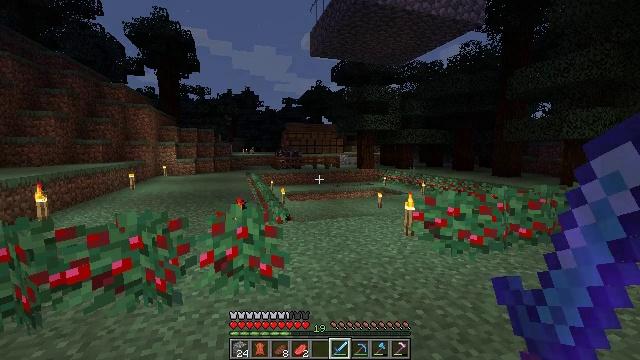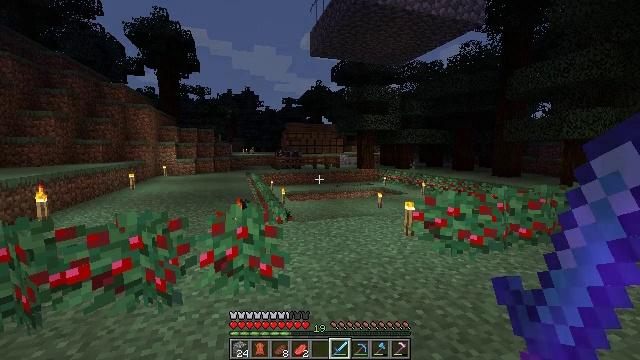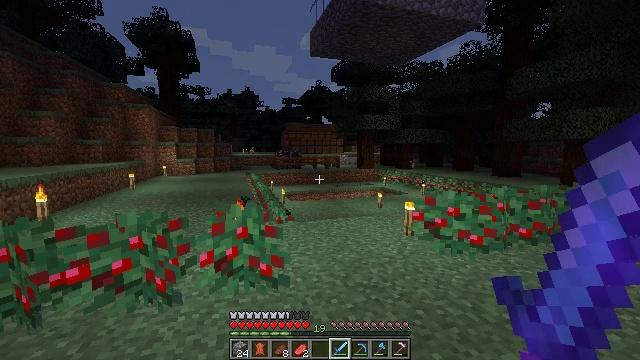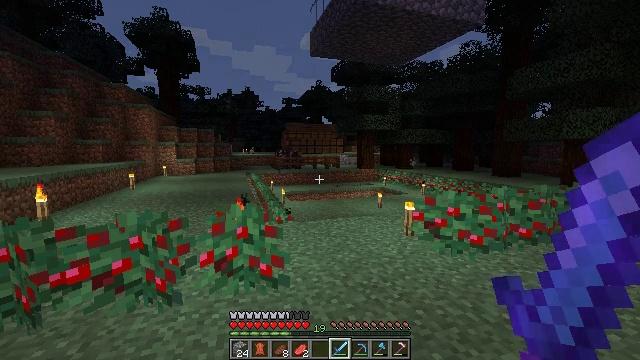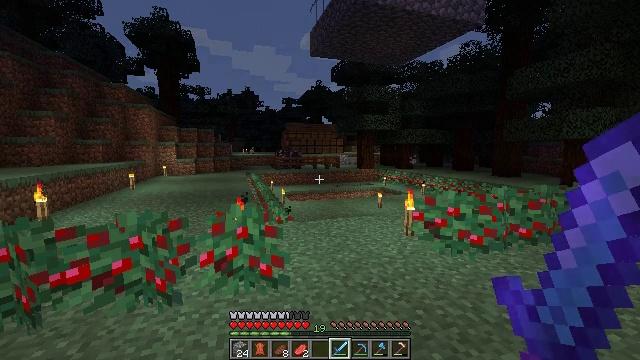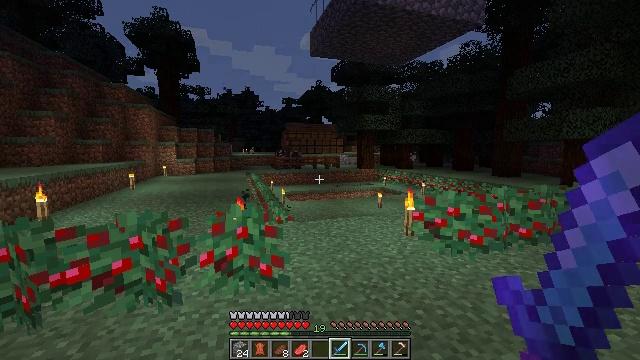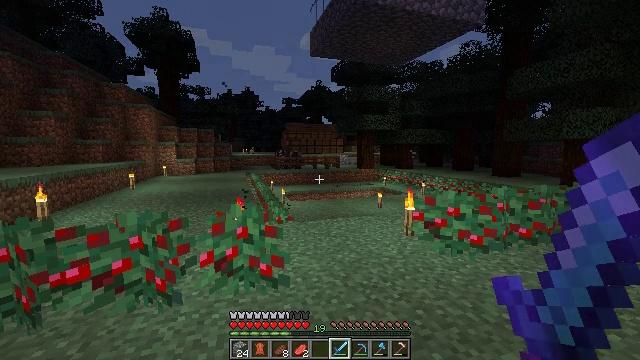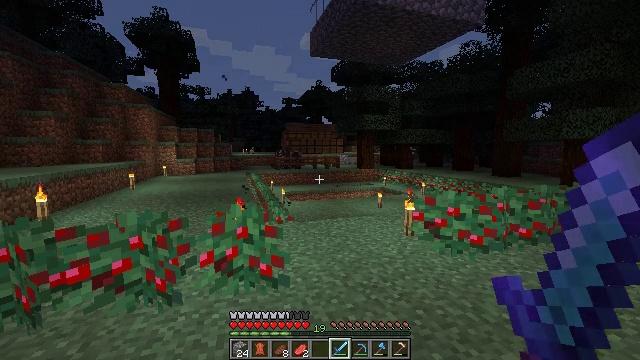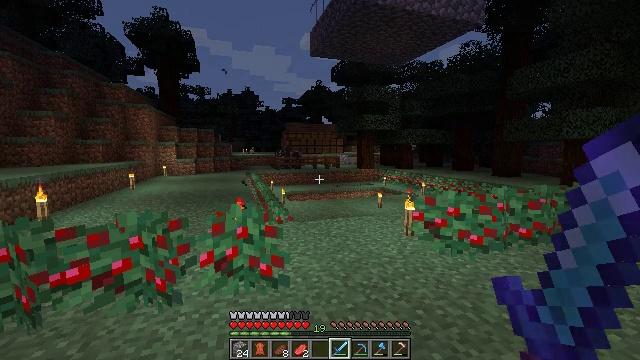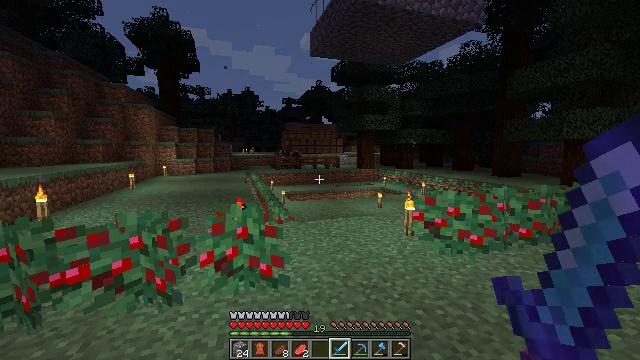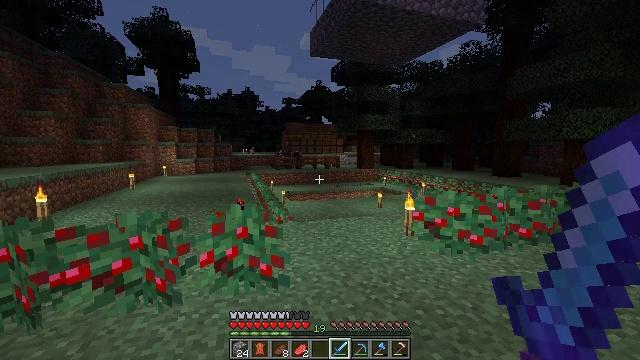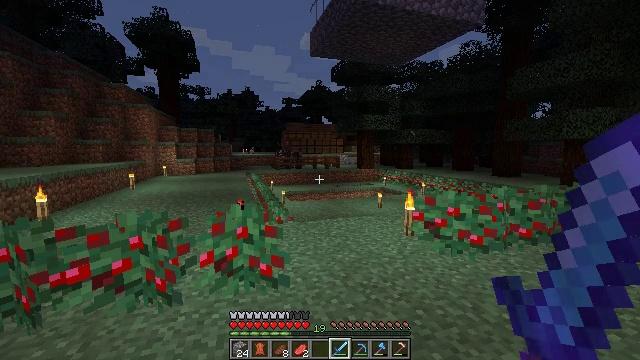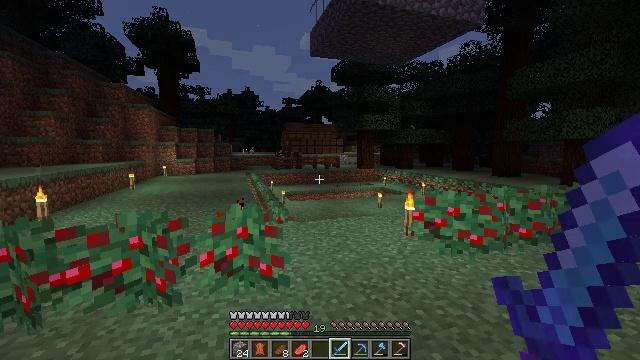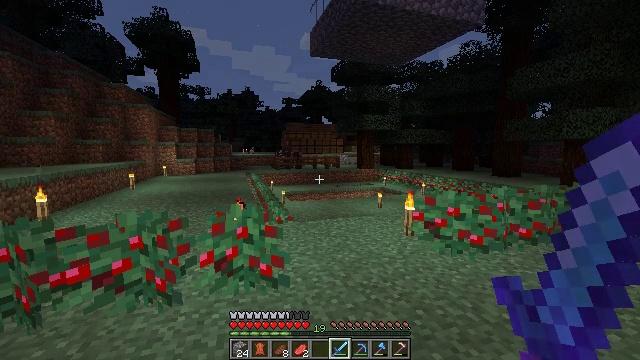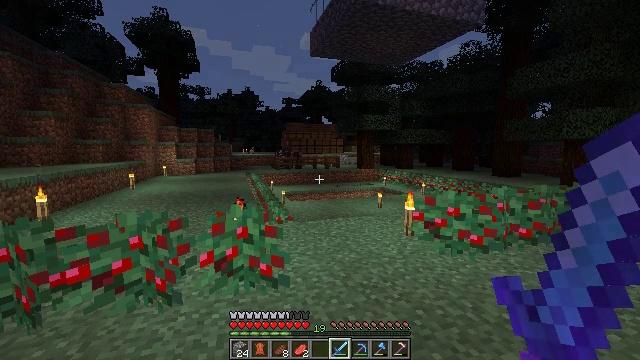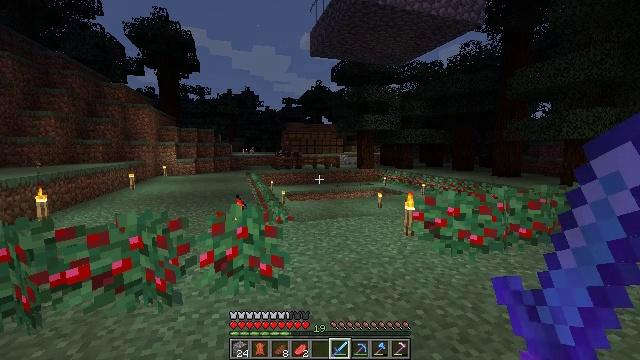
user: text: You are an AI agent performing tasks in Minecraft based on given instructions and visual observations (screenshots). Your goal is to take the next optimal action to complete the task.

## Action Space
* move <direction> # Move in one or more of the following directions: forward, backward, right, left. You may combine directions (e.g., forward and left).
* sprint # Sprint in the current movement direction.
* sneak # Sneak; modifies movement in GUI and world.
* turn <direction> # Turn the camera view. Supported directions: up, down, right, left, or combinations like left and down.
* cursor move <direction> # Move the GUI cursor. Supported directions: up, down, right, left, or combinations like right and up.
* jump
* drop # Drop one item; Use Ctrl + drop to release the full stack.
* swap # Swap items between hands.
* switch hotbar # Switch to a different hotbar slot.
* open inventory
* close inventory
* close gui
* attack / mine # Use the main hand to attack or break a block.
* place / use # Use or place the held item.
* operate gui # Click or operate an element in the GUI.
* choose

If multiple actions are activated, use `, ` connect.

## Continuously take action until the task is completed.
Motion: motion action
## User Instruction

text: Get wheat from the farmland.
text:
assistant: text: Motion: no_op
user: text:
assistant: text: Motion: no_op
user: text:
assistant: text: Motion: no_op
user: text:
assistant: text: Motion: no_op
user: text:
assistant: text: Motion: no_op
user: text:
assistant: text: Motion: no_op
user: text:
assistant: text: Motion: no_op
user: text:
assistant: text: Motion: no_op
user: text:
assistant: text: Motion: no_op
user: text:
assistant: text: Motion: no_op
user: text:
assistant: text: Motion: no_op
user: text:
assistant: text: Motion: no_op
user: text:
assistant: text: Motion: no_op
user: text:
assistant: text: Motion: no_op
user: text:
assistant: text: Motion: no_op
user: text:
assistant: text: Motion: no_op
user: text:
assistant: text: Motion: no_op
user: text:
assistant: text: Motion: no_op
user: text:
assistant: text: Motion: no_op
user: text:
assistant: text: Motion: no_op
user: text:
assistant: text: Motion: no_op
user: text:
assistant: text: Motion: no_op
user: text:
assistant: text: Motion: no_op
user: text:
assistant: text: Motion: no_op
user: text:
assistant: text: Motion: no_op
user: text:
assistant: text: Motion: no_op
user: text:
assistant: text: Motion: no_op
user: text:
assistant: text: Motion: no_op
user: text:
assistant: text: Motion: no_op
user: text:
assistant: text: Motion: no_op